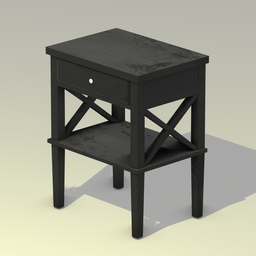
Label: furniture